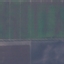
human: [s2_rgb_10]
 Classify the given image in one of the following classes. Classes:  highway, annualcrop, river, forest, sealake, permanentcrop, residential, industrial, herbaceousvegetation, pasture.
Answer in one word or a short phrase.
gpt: AnnualCrop